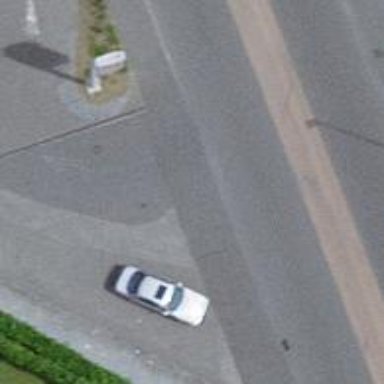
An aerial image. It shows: Road with "give way" sign.